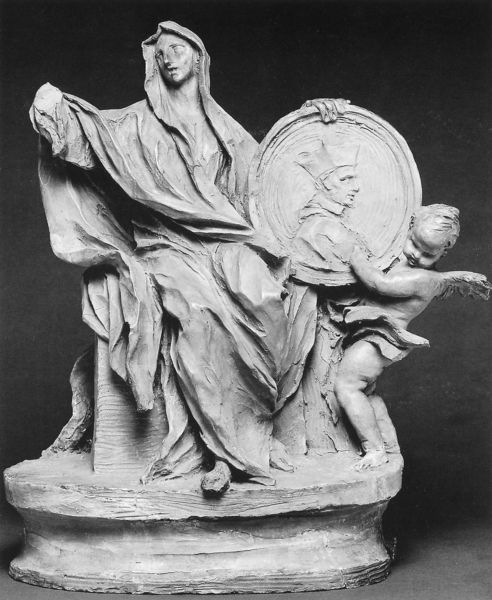
Titel: Der Glauben (Bozetto)
Künstler: Ercole Ferrata
Institution: Cambridge, Fitzwilliam Museum
Schlagwörter: flügel, hand, mann, umhang, weiß, sitzen, frau, grau, holz, hut, marmor, profil, schwarz, blick, tuch, kappe, mütze, falten, halten, kleidung, sockel, bild, bildnis, portrait, porträt, gewand, tücher, kind, rund, engel, putte, putto, skulptur, statue, bischof, papst, kopftuch, faltenwurf, plastik, foto, schild, schwarzweiß, kardinal, entwurf, bildniss, bozzetto, gips, objekt, münze, beschädigt, schwarz weß, fehlende hand, wschild